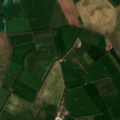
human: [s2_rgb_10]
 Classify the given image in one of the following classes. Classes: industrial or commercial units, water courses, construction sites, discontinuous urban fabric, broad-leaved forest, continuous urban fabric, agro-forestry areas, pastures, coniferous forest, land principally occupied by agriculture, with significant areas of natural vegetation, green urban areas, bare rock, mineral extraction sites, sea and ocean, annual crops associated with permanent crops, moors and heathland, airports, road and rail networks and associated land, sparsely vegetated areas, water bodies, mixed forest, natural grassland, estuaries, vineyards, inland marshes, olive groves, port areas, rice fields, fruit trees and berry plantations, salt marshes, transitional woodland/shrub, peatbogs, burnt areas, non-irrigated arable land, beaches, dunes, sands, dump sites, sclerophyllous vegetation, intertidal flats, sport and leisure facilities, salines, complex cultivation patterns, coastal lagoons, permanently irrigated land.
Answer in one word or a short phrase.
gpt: non-irrigated arable land, pastures